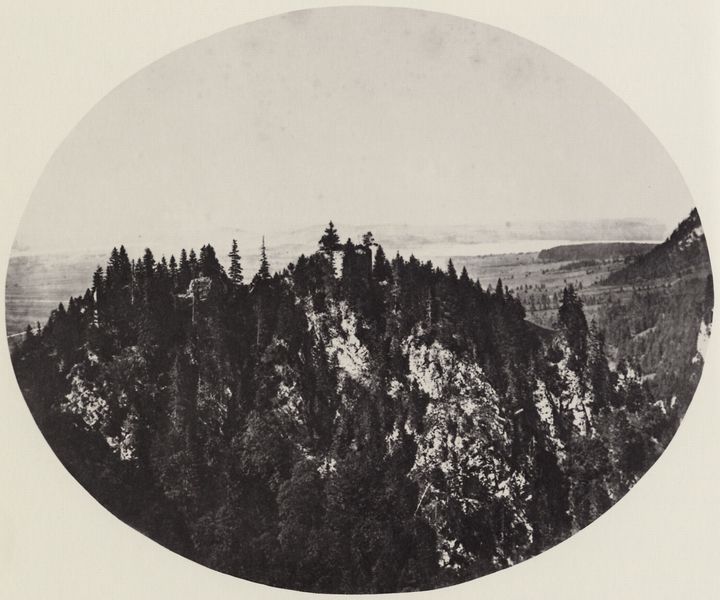
Titel: Neuschwanstein - Burgfelsen mit den Ruinen der ehemaligen Burg Vorderhohenschwangau
Künstler: Joseph Albert
Institution: Privatsammlung
Schlagwörter: baum, berg, blätter, dunkel, felsen, gemälde, gestein, himmel, laub, meer, schatten, wasser, weiß, wolken, bäume, fluss, landschaft, see, ufer, ausschnitt, grau, hell, licht, schwarz, strasse, blick, gras, haus, schnee, wolke, rahmen, spitze, stein, bild, ebene, erde, feld, felder, ferne, horizont, hügel, natur, land, pflanzen, kontrast, tal, wald, anhöhe, kreis, oval, rund, rundbild, tondo, deutschland, aussicht, ansicht, abhang, anstieg, berge, fels, gebirge, gipfel, hang, nebel, alm, geröll, wolkenlos, tannen, luft, tiefe, hoch, foto, fotografie, panorama, photographie, burg, höhe, bayern, rechteck, alpen, wälder, schwarz-weiss, täler, plakette, nadelbaum, tanne, photo, landschaftsbild, bewachsen, hubi, nadelbäume, fichten, kiefern, tannenwald, nadelwald, bodensee, bergrücken, wandbild, gravure, fotographie, arbre, wess, weise, ovale, bewaldet, bergsee, photografie, himmer, weisen, weltenlandschaft, fel, landschaftr, landschaftsfoto